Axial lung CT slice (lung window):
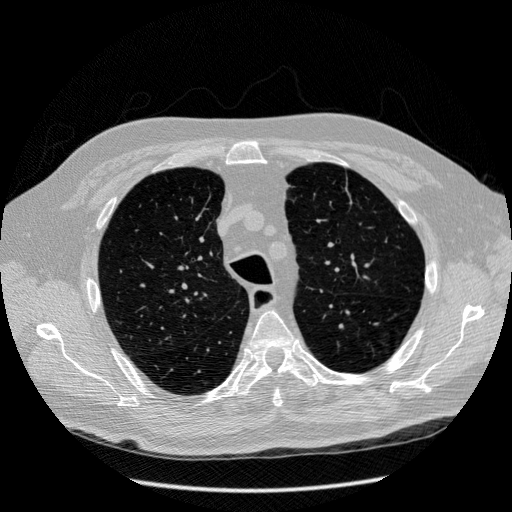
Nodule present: no